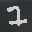
Label: 7